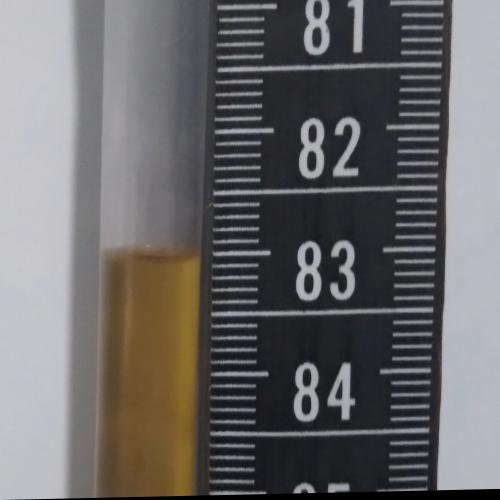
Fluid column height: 83.0 cm